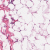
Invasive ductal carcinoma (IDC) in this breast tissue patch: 0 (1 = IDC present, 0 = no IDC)